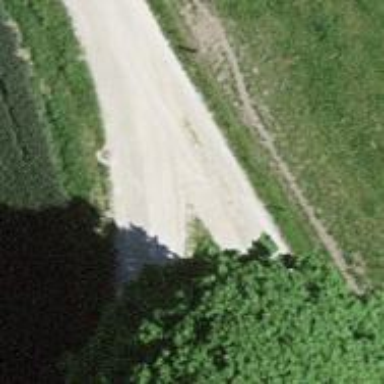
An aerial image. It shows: Unclassified road with compacted surface.